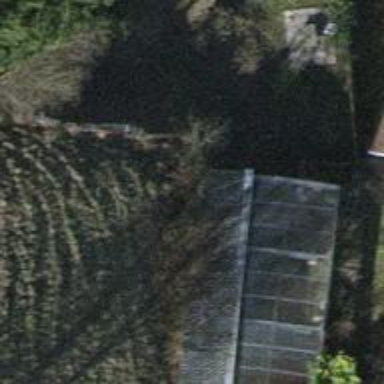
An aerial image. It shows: Greenhouse.